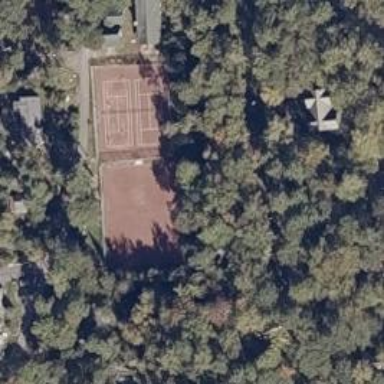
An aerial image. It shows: Tennis court in leisure pitch.